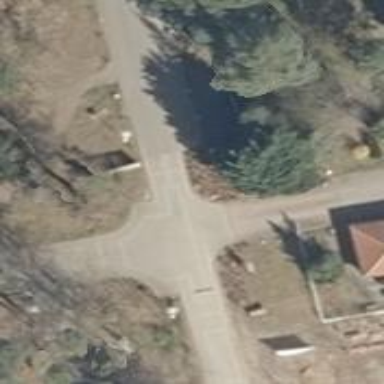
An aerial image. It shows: Residential road without sidewalk.